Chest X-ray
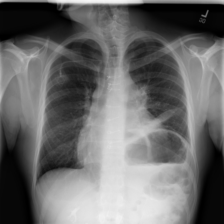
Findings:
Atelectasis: positive
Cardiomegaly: negative
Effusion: negative
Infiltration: negative
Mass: negative
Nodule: negative
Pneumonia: negative
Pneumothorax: negative
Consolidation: negative
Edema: negative
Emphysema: negative
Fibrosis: negative
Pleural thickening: negative
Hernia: negative